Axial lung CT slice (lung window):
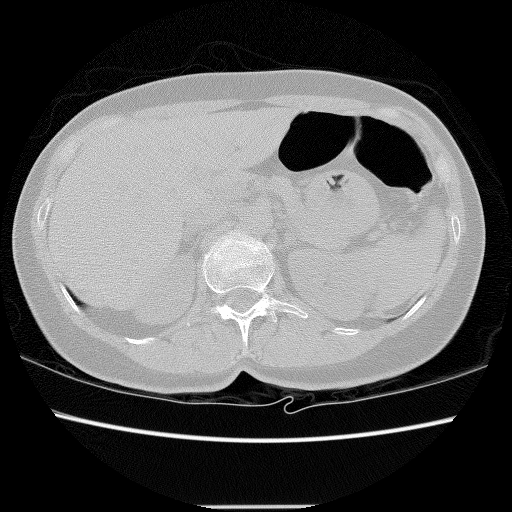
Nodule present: no